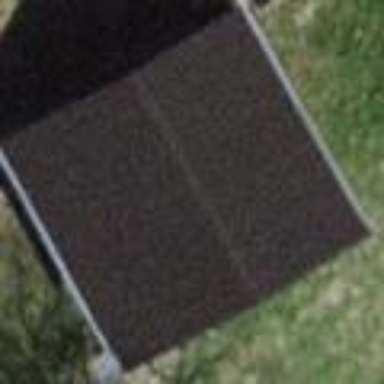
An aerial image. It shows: Shed.